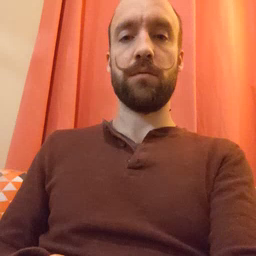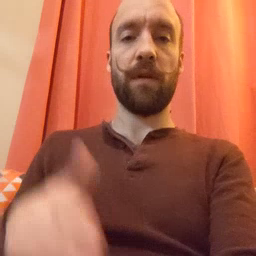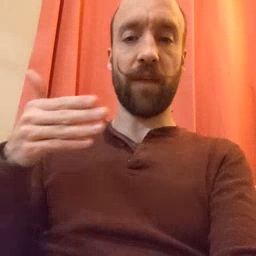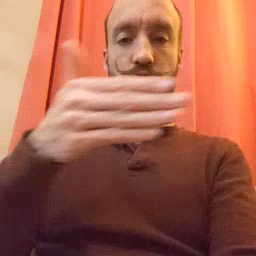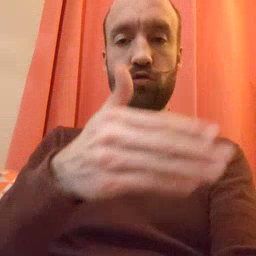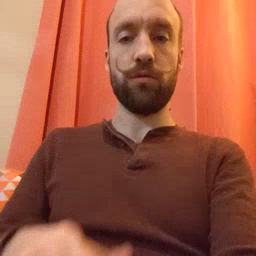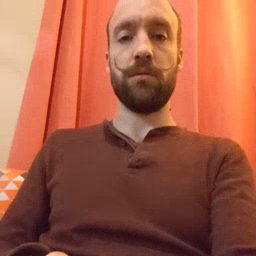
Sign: fish